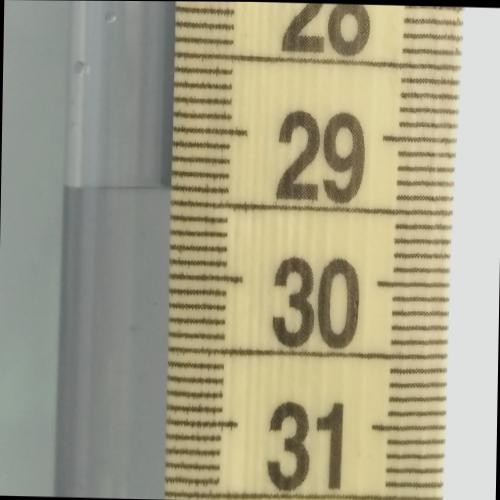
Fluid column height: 29.4 cm